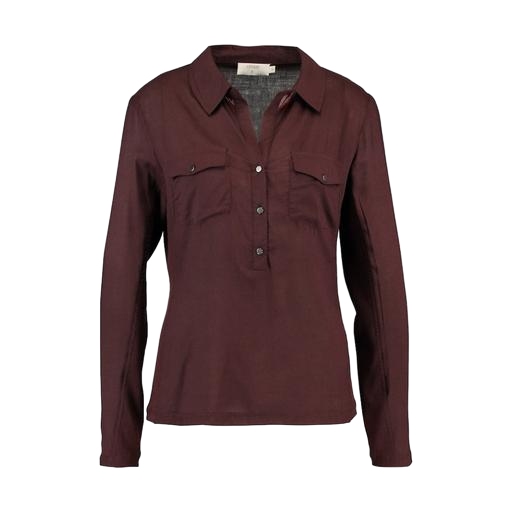
brown long sleeved shirt, brown boyfriend shirt, brown zip-shoulder shirt, white background